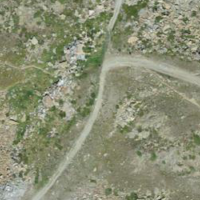
EUNIS habitat code: 31
Species observed at this site:
Gymnadenia rhellicani
Geum montanum